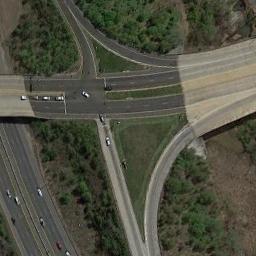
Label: overpass